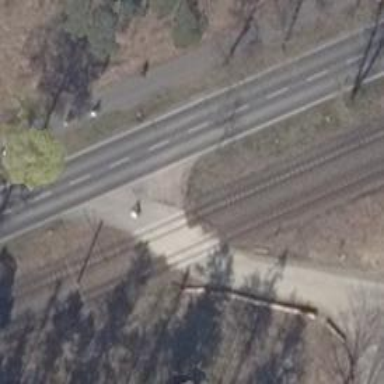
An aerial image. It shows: Tram crossing on the railway.